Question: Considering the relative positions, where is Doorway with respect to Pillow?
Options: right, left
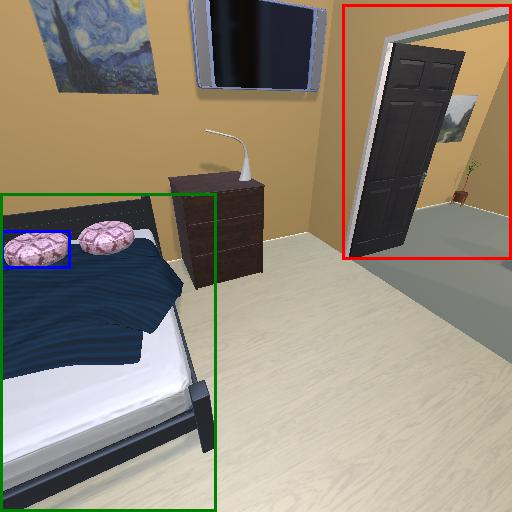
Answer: right